Question: I have a table and want to highlight each line if cursor move over it.
So text color and background color should change.
Here is a minimized example:
'''
<table>
<tr class="line_0">
<td>1</td>
<td>2</td>
<td>3</td>
<td>4</td>
<td>5</td>
</tr>
<tr class="line_1">
<td>1</td>
<td>2</td>
<td>3</td>
<td>4</td>
<td>5</td>
</tr>
<tr class="line_0">
<td>1</td>
<td>2</td>
<td>3</td>
<td>4</td>
<td>5</td>
</tr>
<tr class="line_1">
<td>1</td>
<td>2</td>
<td>3</td>
<td>4</td>
<td>5</td>
</tr>
</table>
'''
and here is the css with the problem
'''
table {
border-collapse: collapse;
}
td {
border: 2px dotted;
}
table .line_0 td {
background: #FFF;
}
table .line_1 td {
background: #EEE;
}
table .line_0:hover td,
table .line_1:hover td {
color: #F00;
}
'''
If you move your mouse over the second row and then back to the first, the border of second row will be still red. I tested under Firefox, but in Chrome its quite same behaviour. That problem occures only in these rows. Here you can test it: <URL>

After a lot playing around, I find a temporary fix by adding a color tag, which must necessarily be different, so nearly black.
'''
table .line_0 td {
color: #010100;
background: #FFF;
}
table .line_1 td {
color: #010000;
background: #EEE;
}
'''
So is it a common browser problem? Have you got a better fix? How does it look in IE?
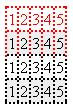
Answer: You are using the Short Form of border property and as per W3c, Border short hand property takes 3 properties. You have one property missing and hence the error.
<URL>
'''
4.4. Border Shorthand Properties
Name: border-top, border-right, border-bottom, border-left
Value: <line-width> || <line-style> || <color>
'''
<URL>